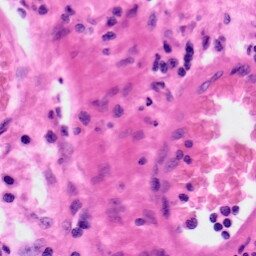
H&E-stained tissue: Colon